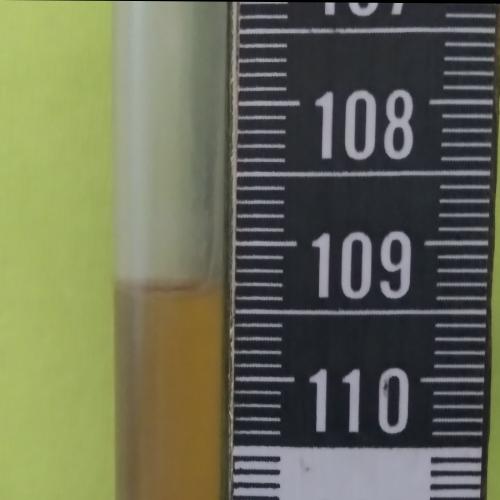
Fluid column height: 109.3 cm